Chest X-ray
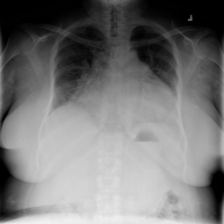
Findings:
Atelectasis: negative
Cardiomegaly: positive
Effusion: positive
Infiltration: positive
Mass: negative
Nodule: negative
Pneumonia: negative
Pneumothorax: negative
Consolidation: negative
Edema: negative
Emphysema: negative
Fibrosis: negative
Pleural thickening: negative
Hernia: negative